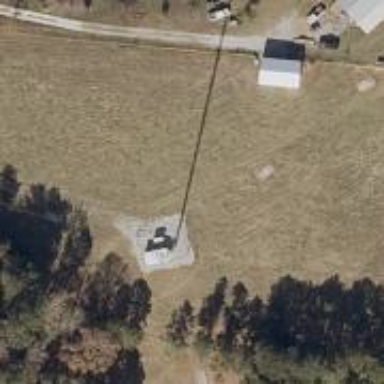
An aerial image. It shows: Man-made mast used for communication purposes.